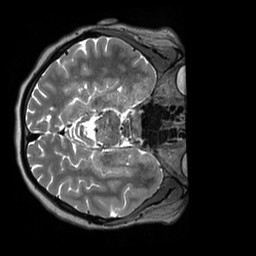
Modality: T2w
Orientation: axial
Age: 23
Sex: female
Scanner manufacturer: siemens
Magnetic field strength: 3 T
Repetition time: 3.2 s
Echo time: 0.408 s